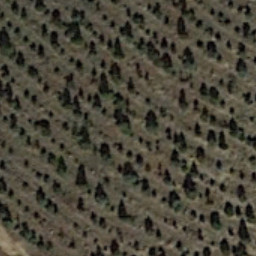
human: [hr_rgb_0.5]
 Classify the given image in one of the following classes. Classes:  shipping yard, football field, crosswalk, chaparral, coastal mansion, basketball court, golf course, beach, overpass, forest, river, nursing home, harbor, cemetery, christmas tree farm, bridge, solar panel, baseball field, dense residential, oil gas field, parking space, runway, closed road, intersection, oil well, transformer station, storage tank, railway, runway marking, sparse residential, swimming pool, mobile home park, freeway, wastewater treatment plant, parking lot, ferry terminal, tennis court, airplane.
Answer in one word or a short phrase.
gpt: christmas tree farm